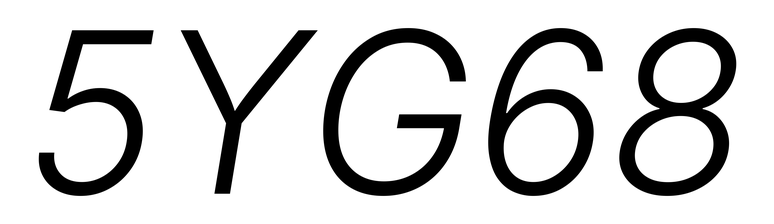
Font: Inter-Italic_Light_Italic